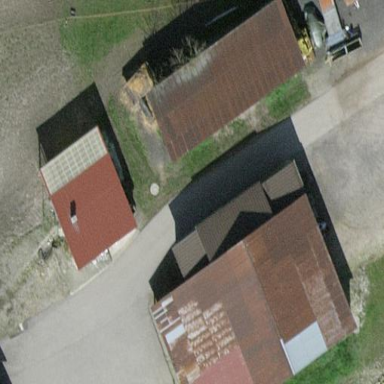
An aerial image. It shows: Farmyard area.